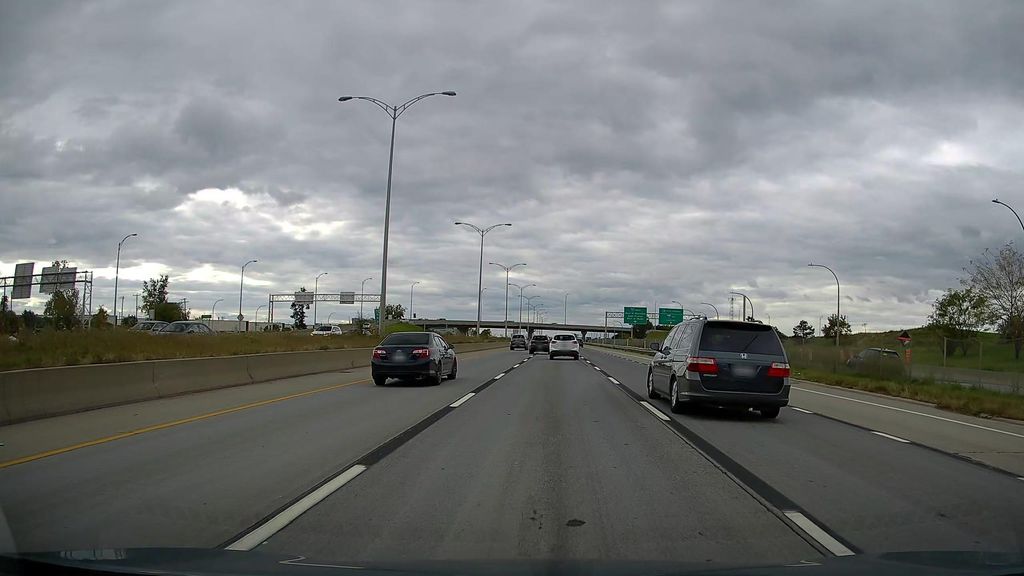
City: montreal